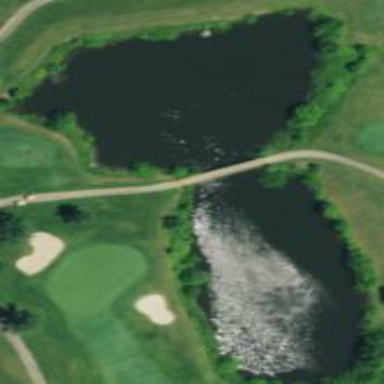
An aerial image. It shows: Water hazard on golf course. The hazard is natural water feature.